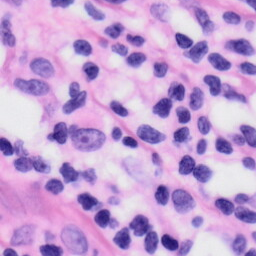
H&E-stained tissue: Skin